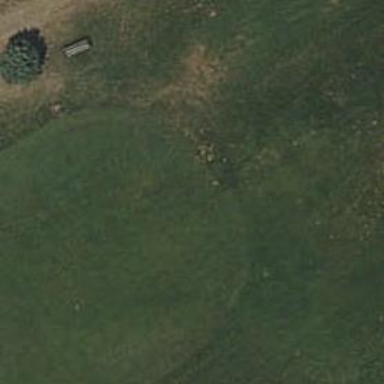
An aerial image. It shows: Golf tee area with grass surface.